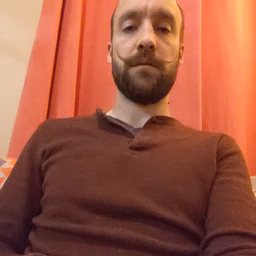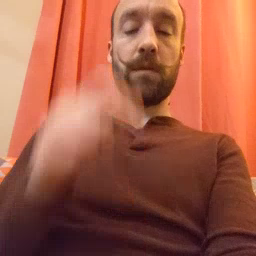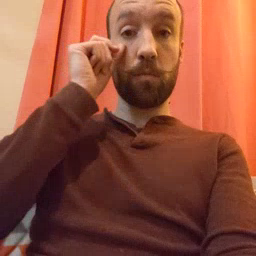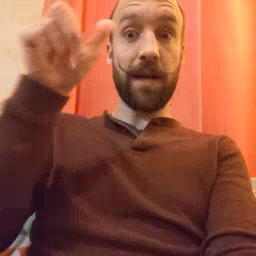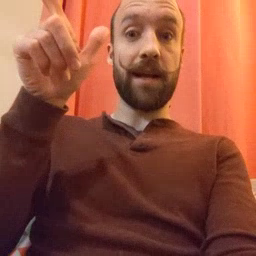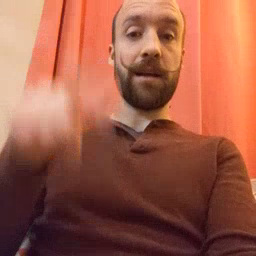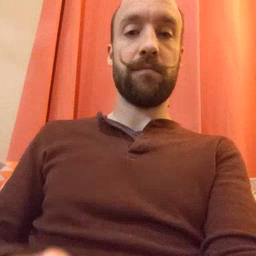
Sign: awake